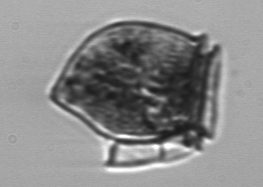
Label: Dinophysis_norvegica